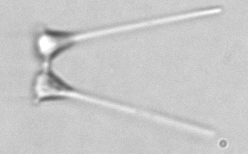
Label: Asterionellopsis_glacialis